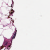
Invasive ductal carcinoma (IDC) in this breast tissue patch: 0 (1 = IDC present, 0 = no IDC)